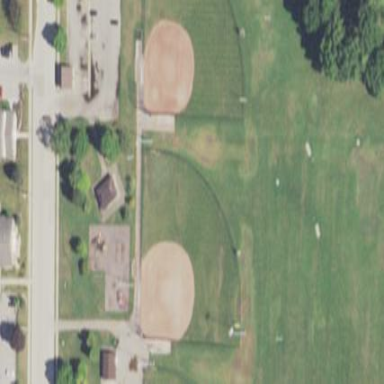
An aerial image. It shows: Baseball pitch for leisure and sports activities.